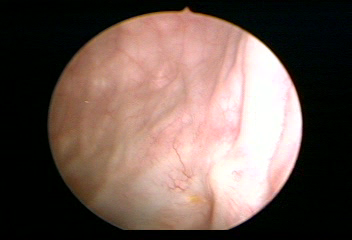
Modality: WLC
Class: Normal mucosa
Bladder cancer association: No